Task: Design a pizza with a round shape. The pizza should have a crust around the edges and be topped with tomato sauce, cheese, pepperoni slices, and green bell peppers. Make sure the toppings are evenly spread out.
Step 646:
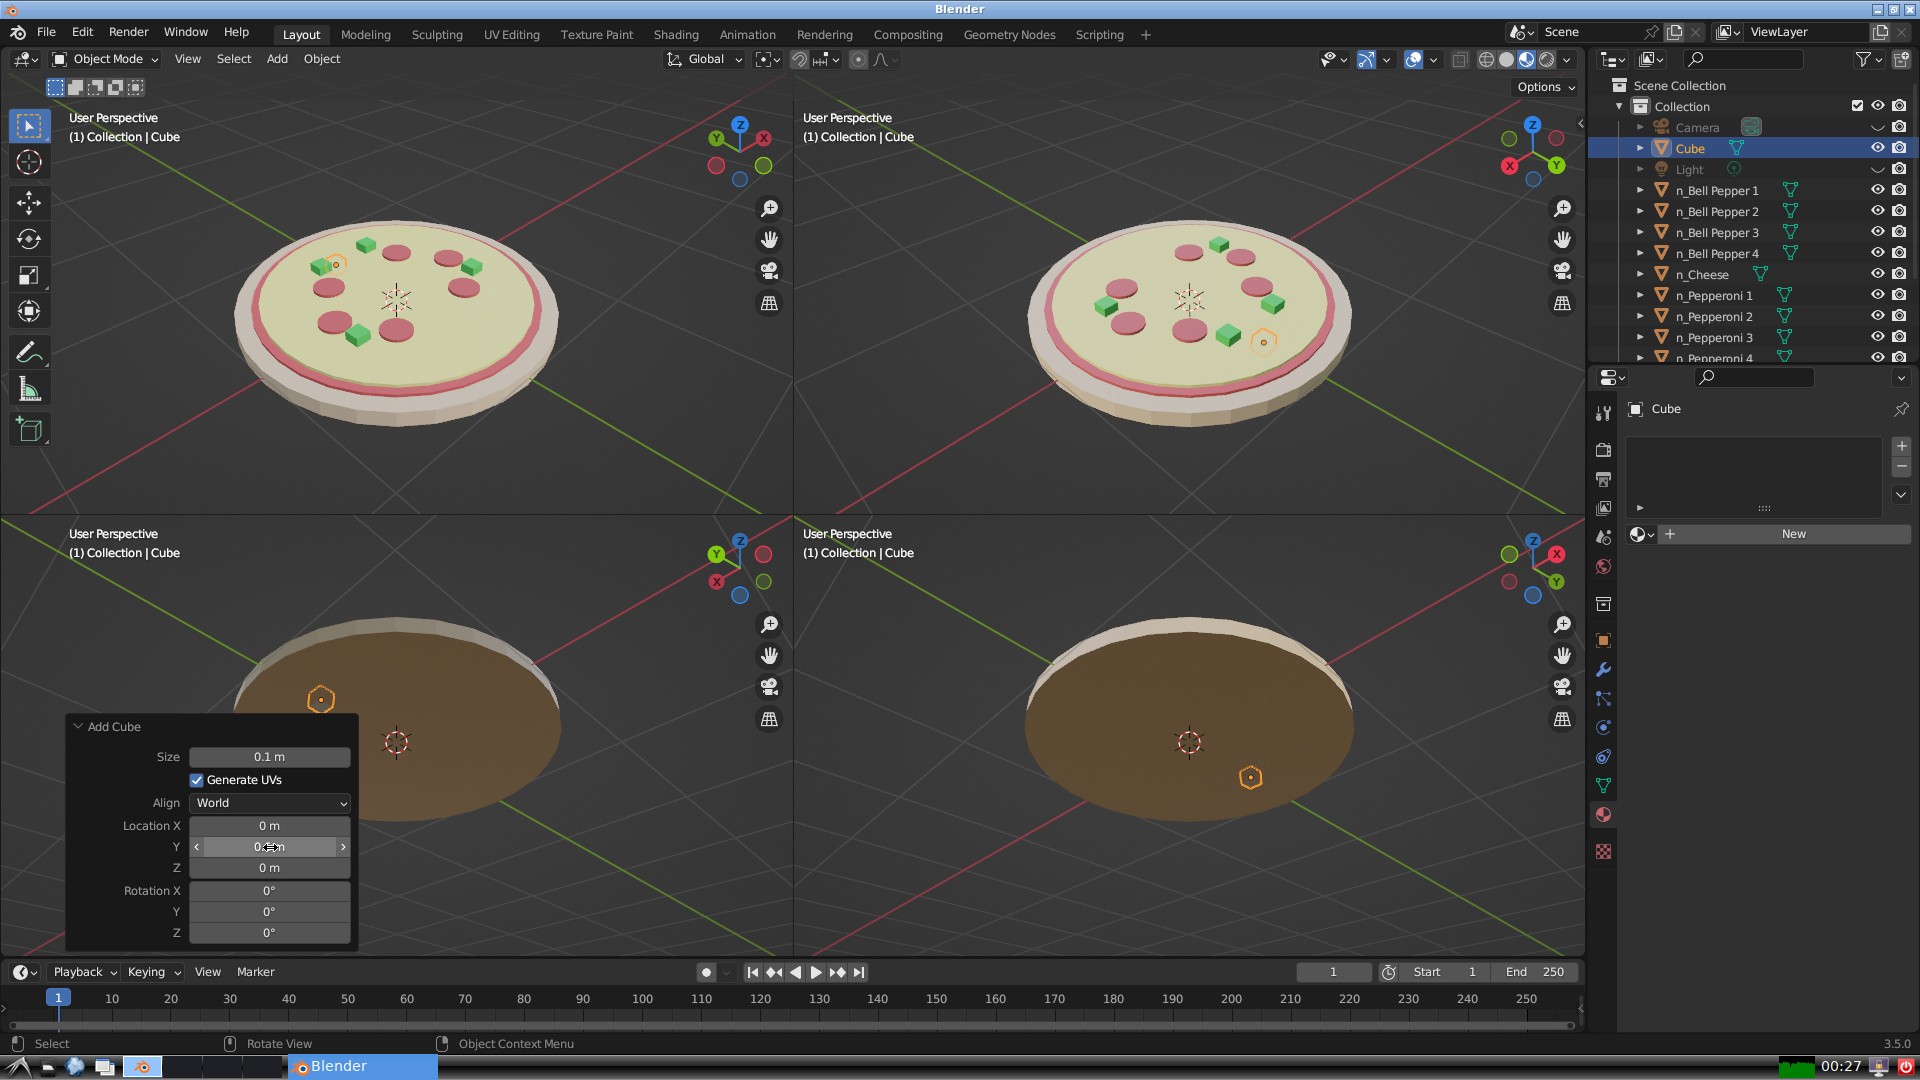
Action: {"mouse_move": [270, 867]}